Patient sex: M
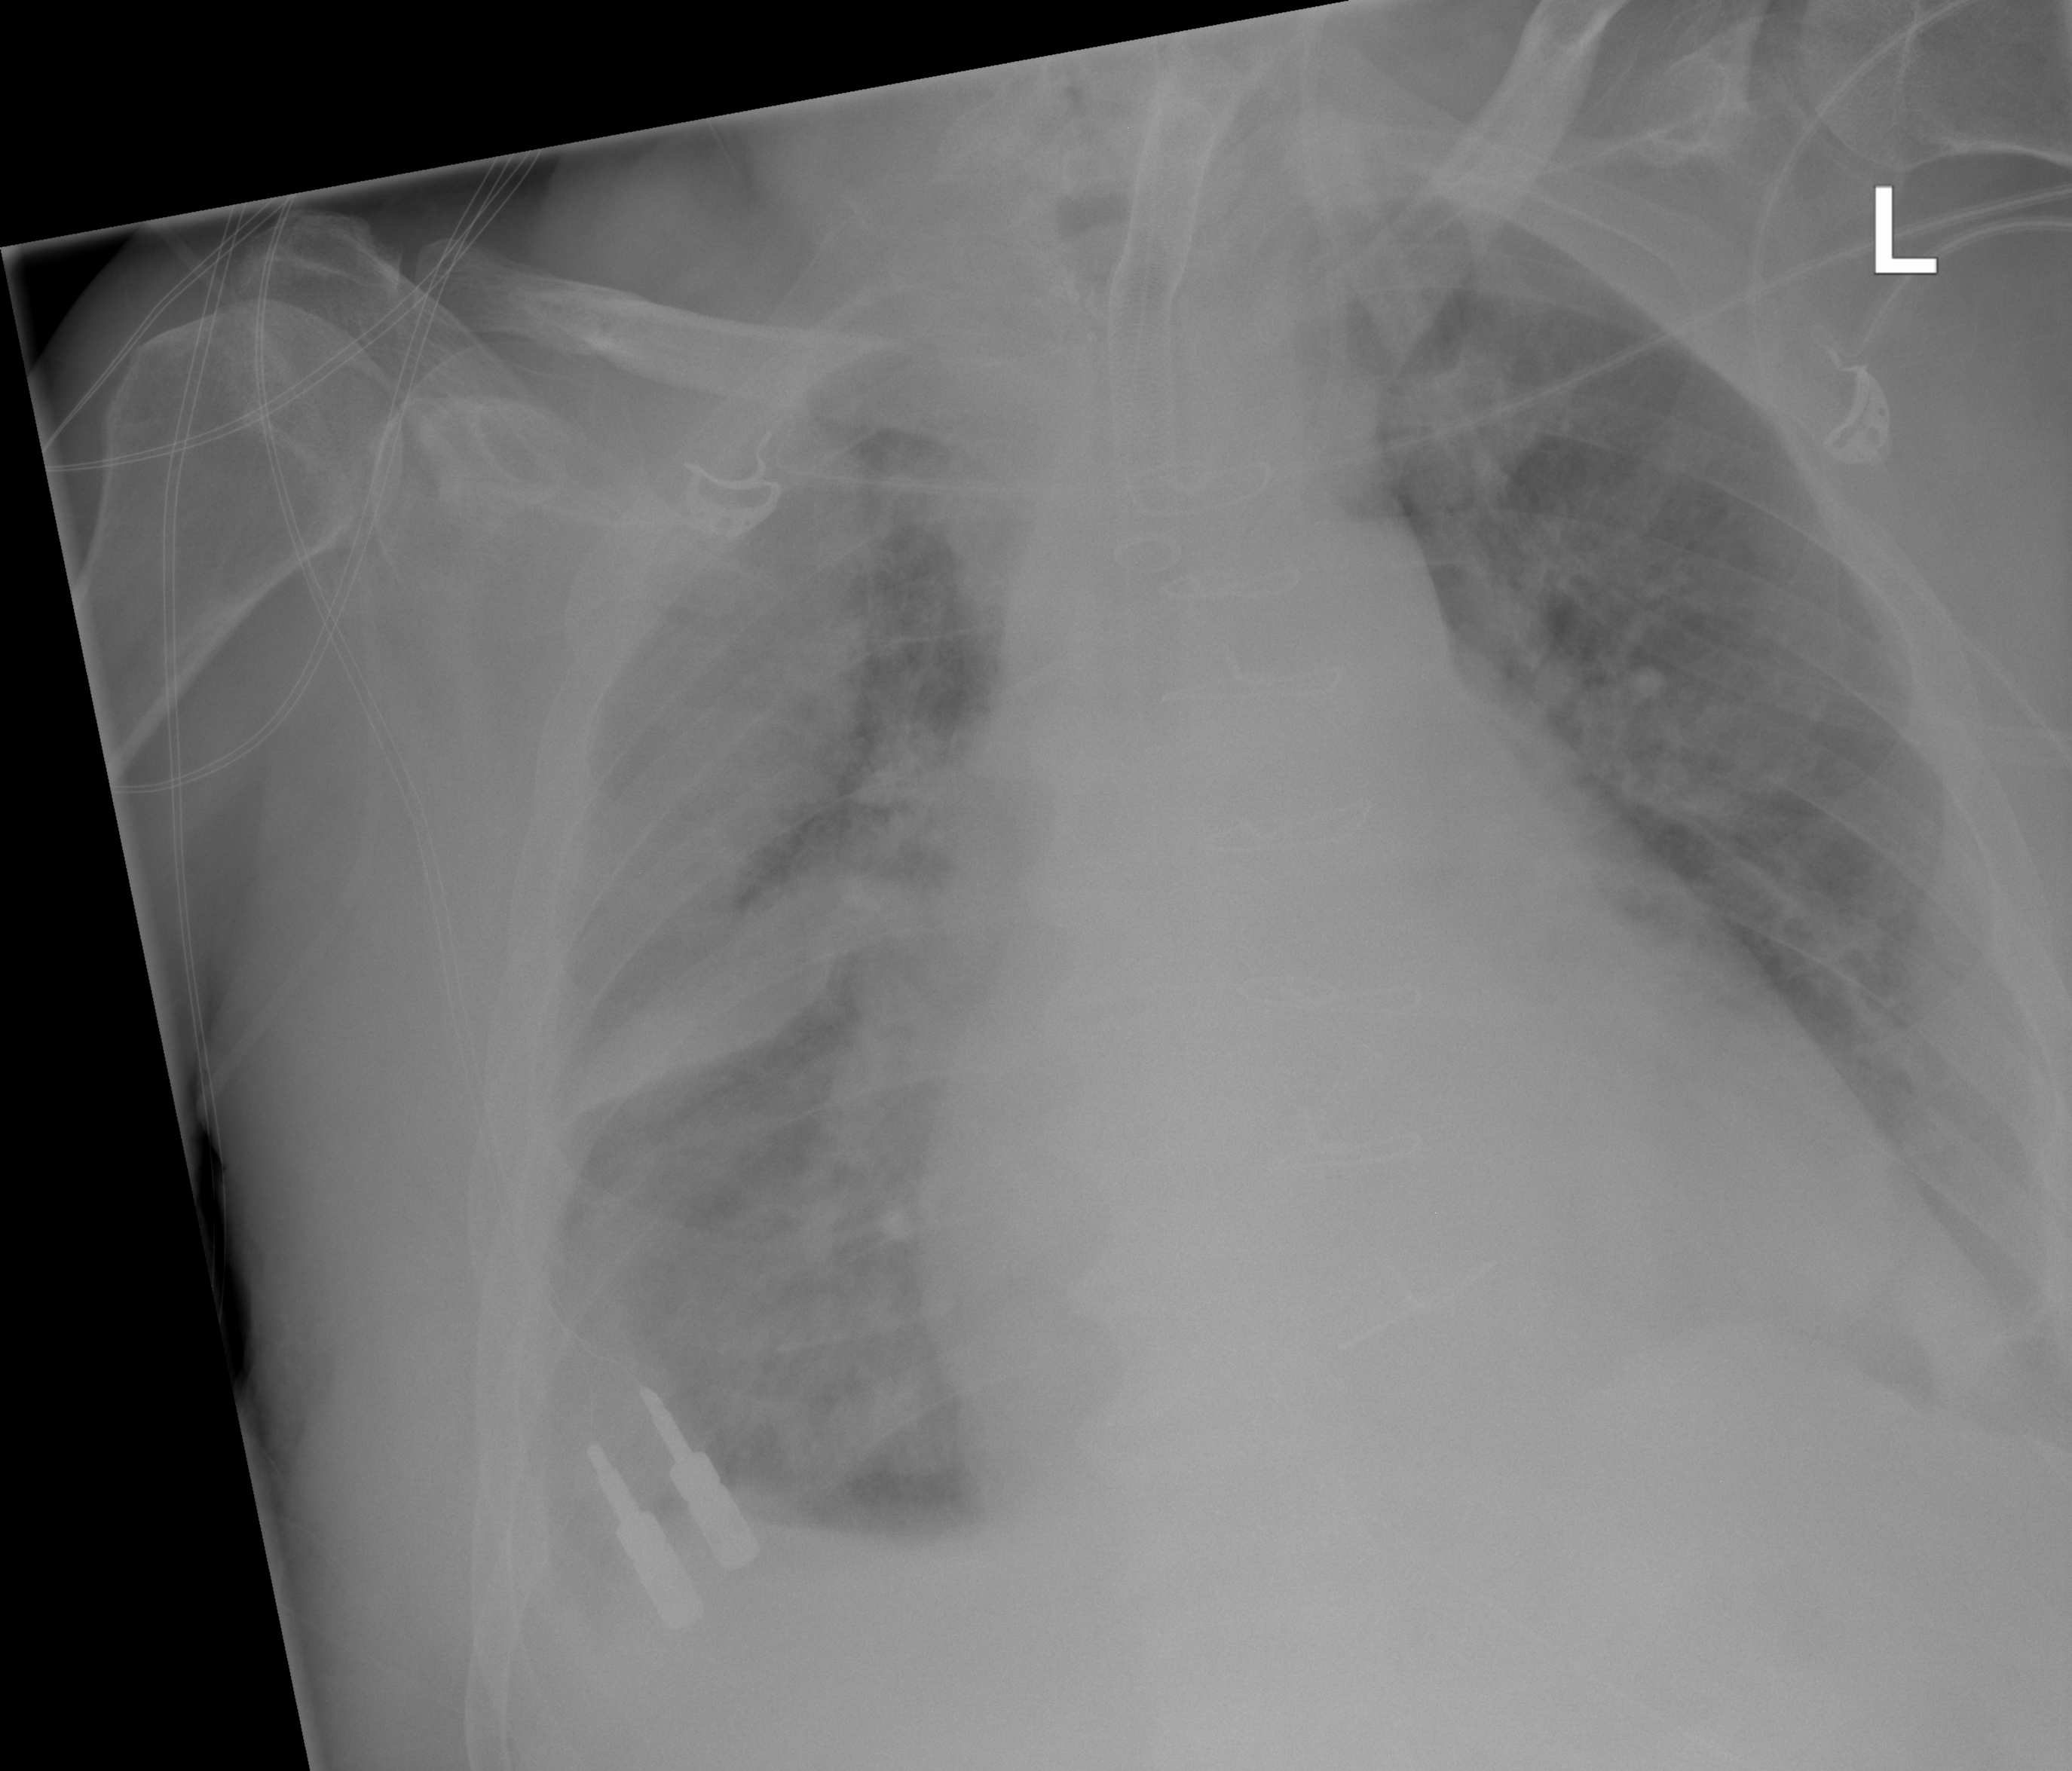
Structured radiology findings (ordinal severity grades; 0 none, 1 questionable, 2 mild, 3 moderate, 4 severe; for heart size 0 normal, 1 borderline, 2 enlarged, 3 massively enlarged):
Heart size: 2
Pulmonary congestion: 2
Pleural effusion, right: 3
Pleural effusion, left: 3
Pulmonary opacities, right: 2
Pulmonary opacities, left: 0
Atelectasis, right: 2
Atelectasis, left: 2